Aerial crown-view tile of a tropical tree (Barro Colorado Island, Panama), acquired 20240611:
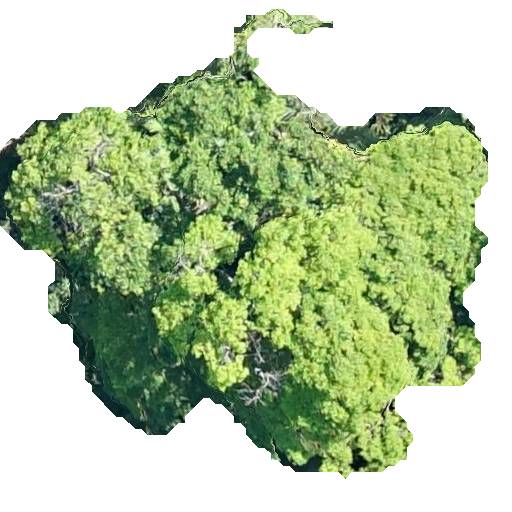
Species: Nectandra lineata
GBIF accepted scientific name: Nectandra lineata
Crown area: 225.089 m²